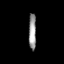
Tissue: prostate
Cell type: T cells
Senescence score: 0.3217
Nuclear area (px): 263
Mean DAPI intensity: 152.859